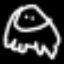
Label: frog